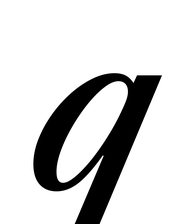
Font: LibreCaslonText-Italic_Medium_Italic